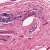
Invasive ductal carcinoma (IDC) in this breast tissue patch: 0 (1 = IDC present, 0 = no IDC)